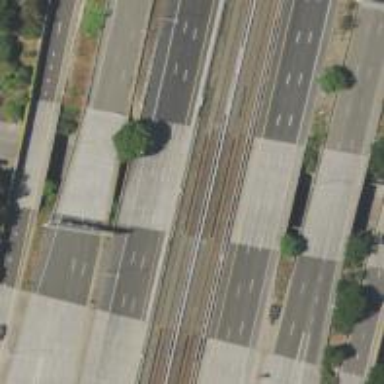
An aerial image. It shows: Bridge for electrified rail.